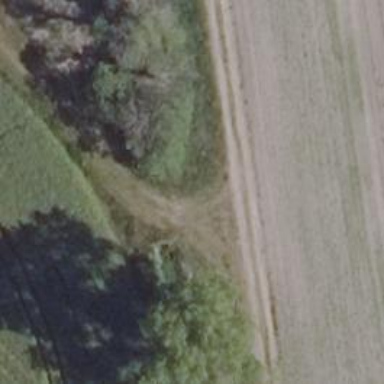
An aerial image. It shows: Track with grade5 tracktype.